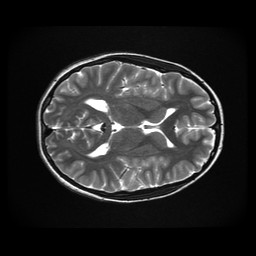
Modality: T2w
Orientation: axial
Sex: female
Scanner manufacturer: ge
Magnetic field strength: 3 T
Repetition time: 5 s
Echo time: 0.1017 s